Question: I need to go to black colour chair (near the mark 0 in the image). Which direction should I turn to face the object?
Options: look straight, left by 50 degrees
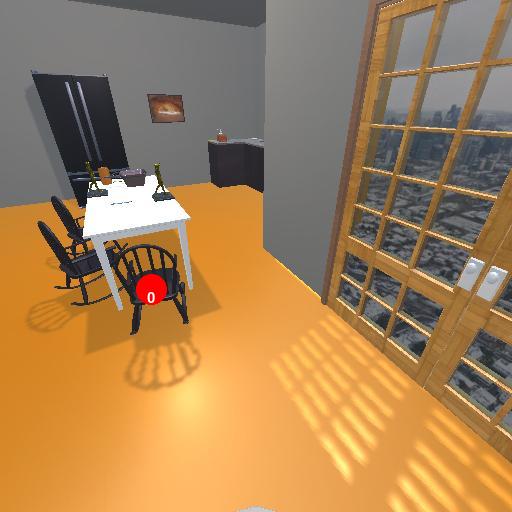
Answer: look straight